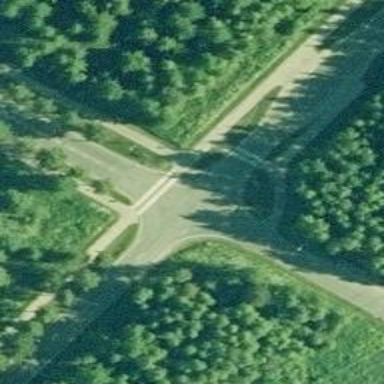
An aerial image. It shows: Asphalt cycleway.